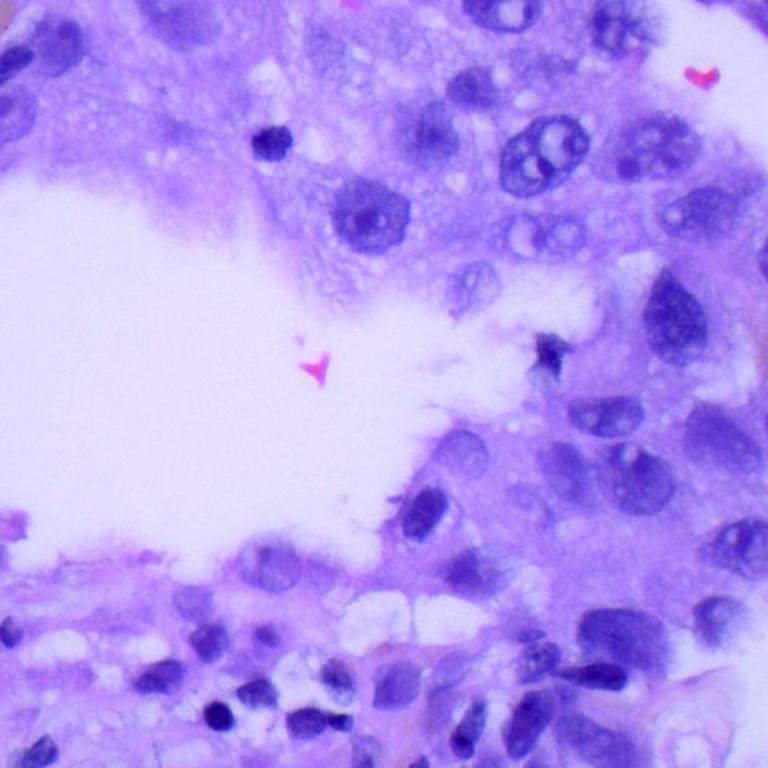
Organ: lung
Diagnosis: adenocarcinomas